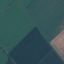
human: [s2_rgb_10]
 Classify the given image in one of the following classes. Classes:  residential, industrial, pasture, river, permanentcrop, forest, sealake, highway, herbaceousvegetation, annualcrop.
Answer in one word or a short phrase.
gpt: AnnualCrop